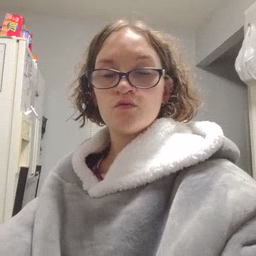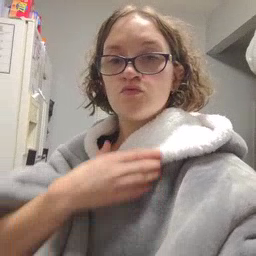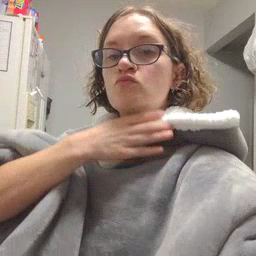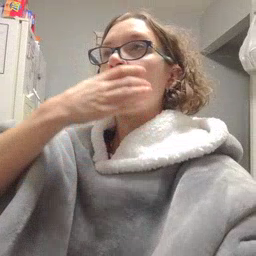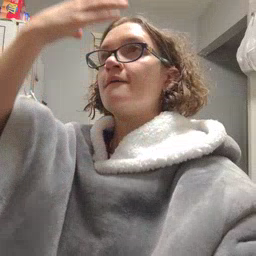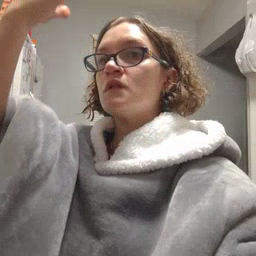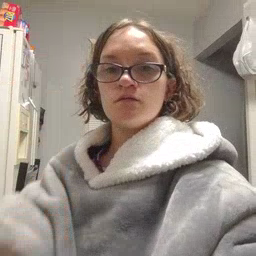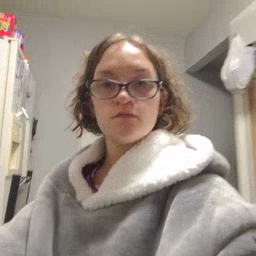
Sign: giraffe